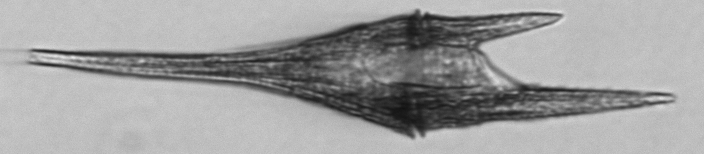
Label: Tripos_furca